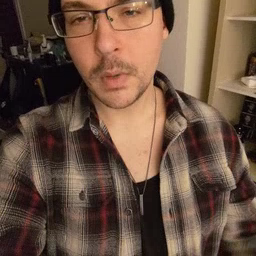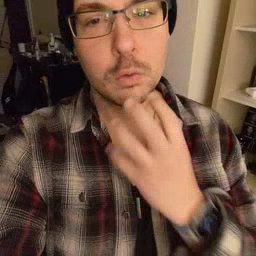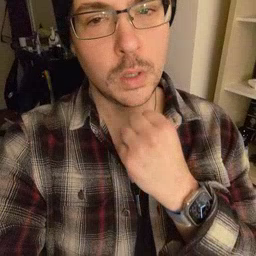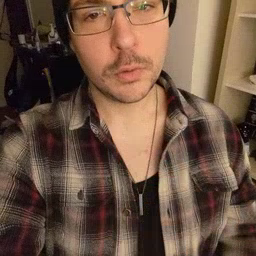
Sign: underwear